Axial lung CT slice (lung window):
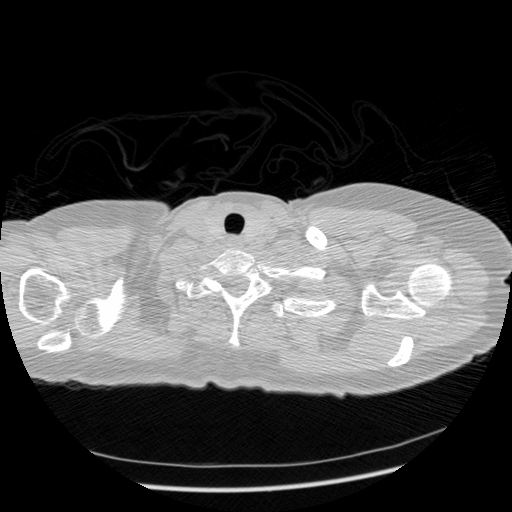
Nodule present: no